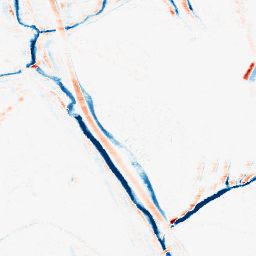
Category: morphological
Decomposition family: morphological_ellipse
Decomposition parameters: operation: average
width: 5
height: 10
Upsampling method: sinc_blackman
Upsampling parameters: scale: 4
kernel_size: 16
Upsampling scale: 4